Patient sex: M
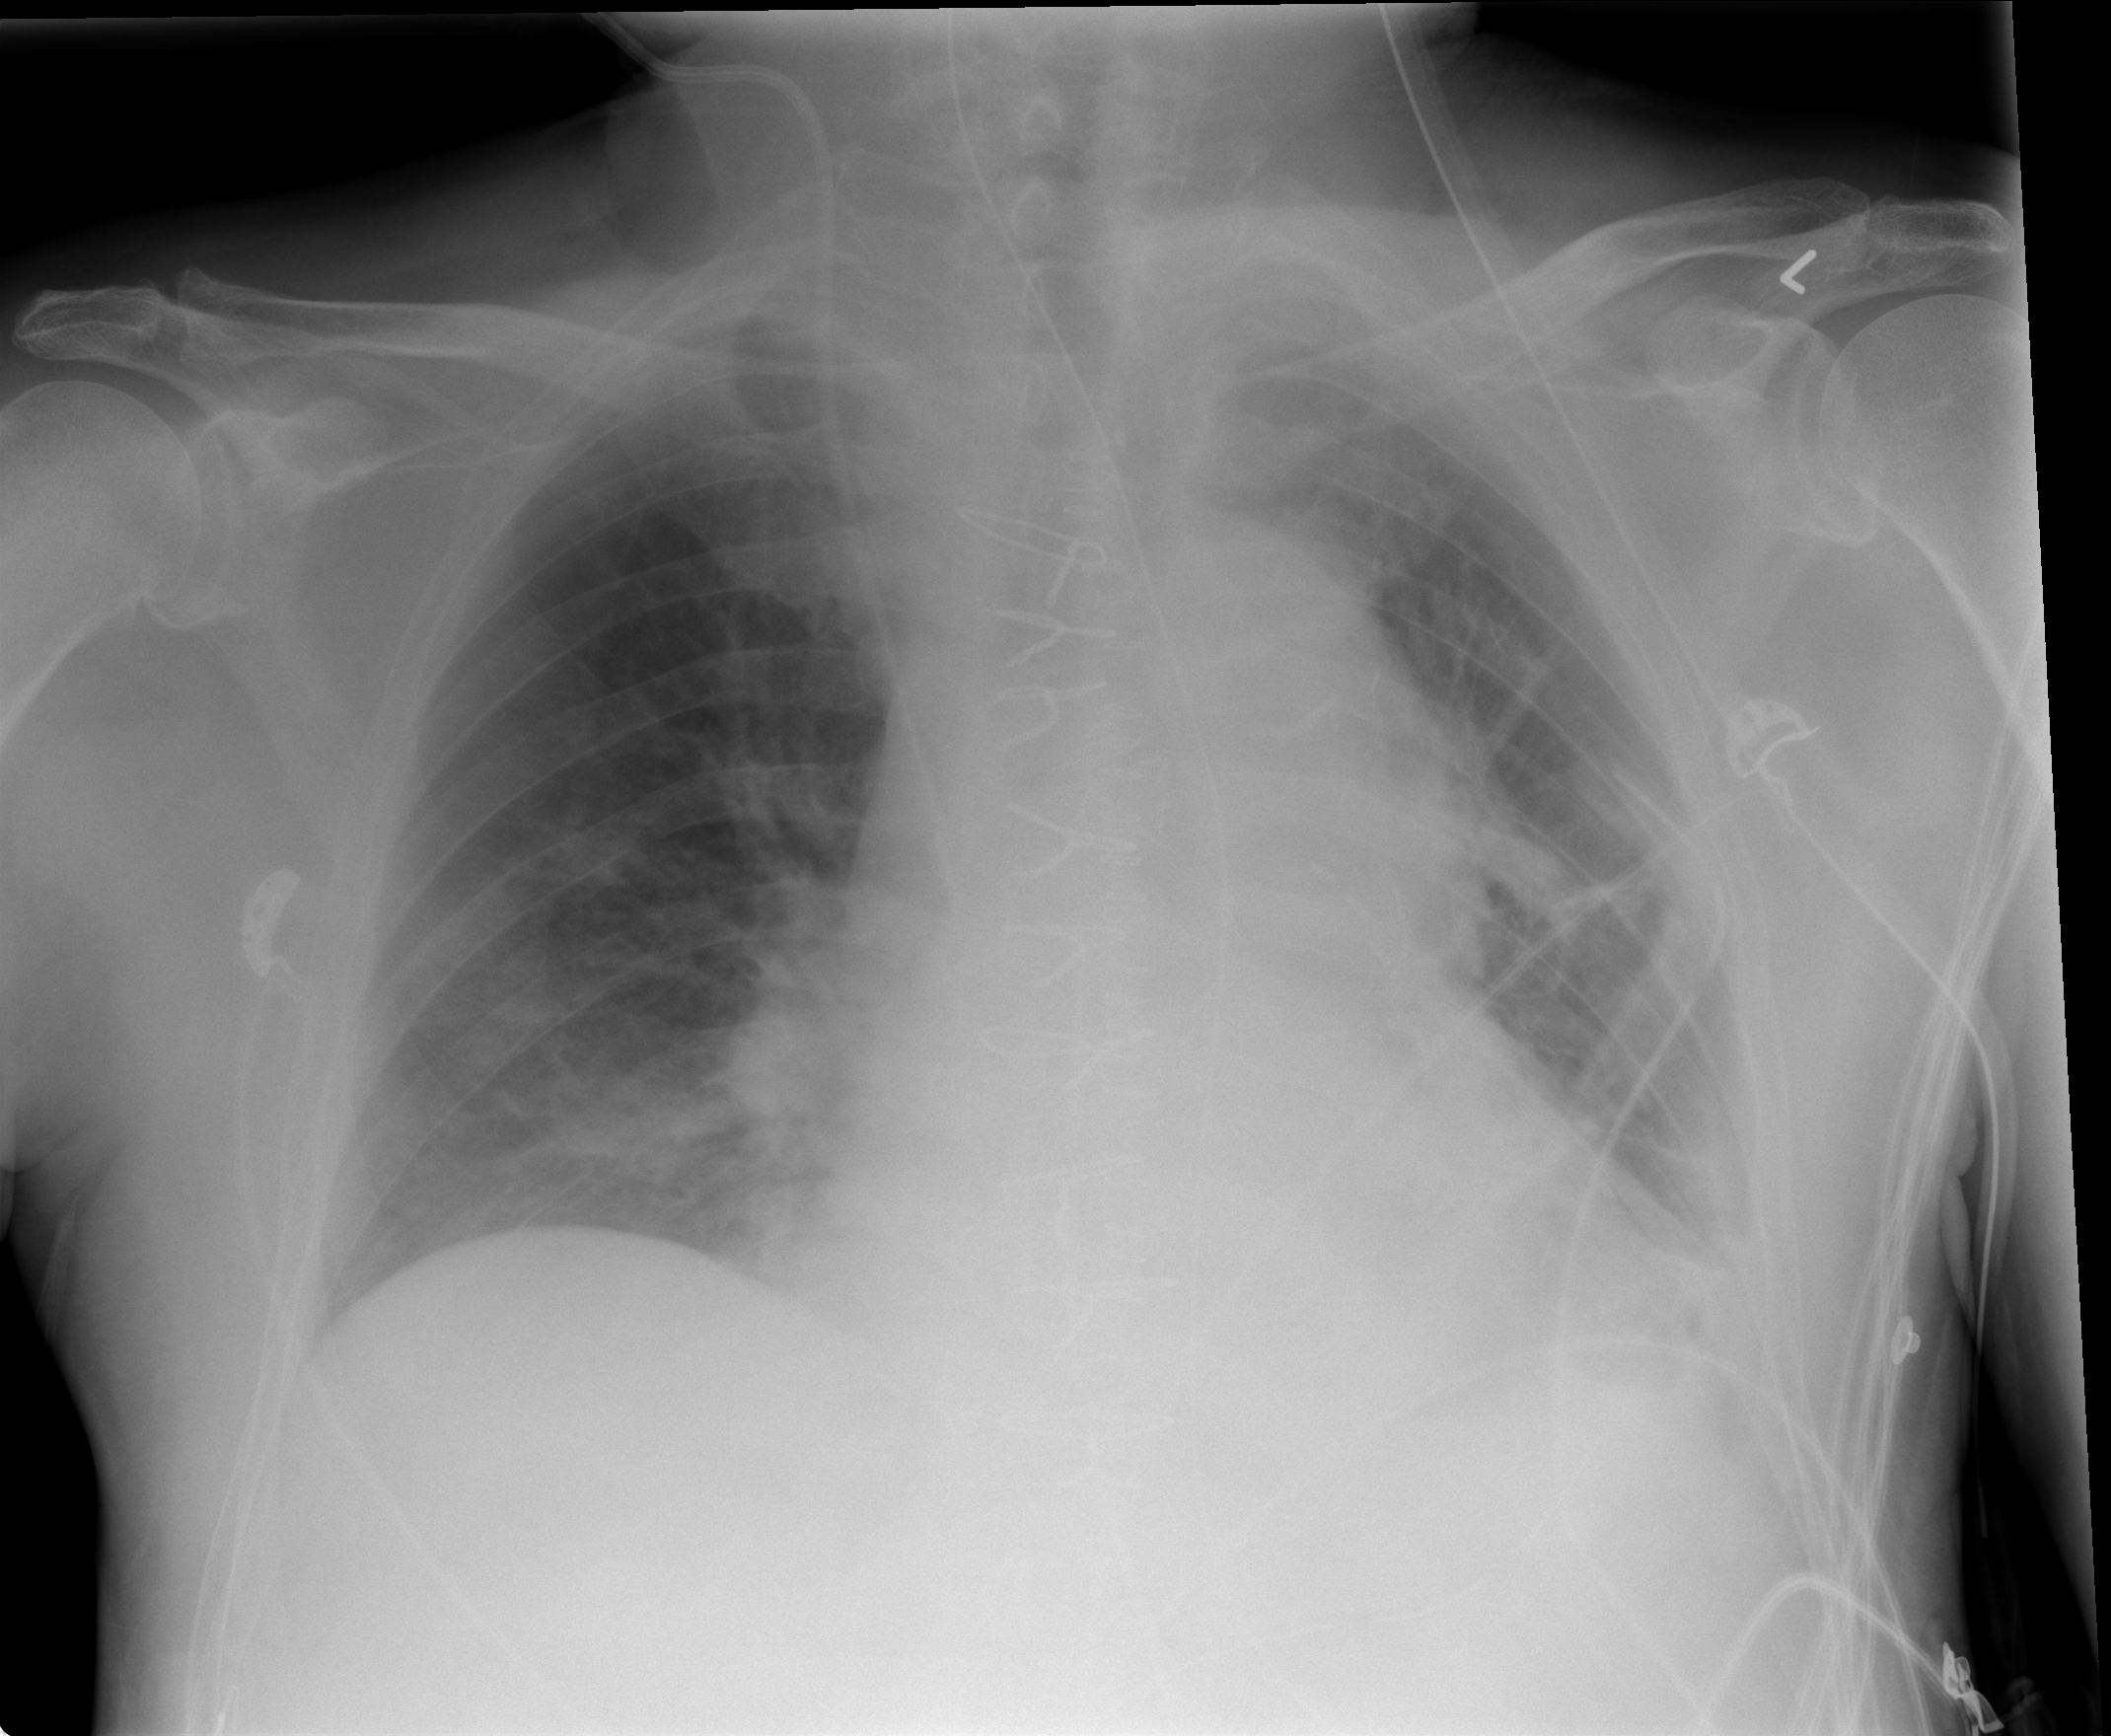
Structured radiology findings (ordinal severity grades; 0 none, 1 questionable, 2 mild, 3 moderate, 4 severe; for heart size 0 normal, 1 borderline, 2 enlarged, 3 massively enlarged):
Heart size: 2
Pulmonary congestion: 2
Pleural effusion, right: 0
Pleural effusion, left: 2
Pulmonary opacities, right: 2
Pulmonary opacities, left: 0
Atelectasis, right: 2
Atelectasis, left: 2